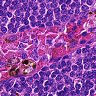
Metastatic tissue present: no